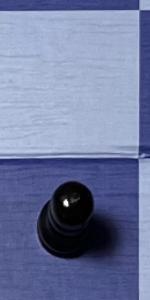
Label: Pawn_Black